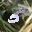
Label: 5